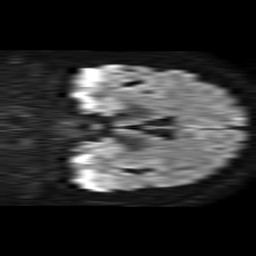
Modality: TRACE
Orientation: coronal
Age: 46
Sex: female
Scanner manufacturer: philips
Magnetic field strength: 1.5 T
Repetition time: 4.6 s
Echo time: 0.08631 s